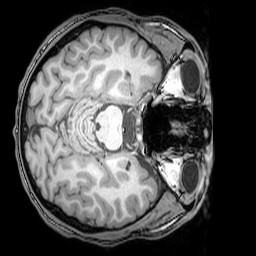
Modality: T1w
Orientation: axial
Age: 21
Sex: male
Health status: healthy
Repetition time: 0.081 s
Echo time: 0.037 s